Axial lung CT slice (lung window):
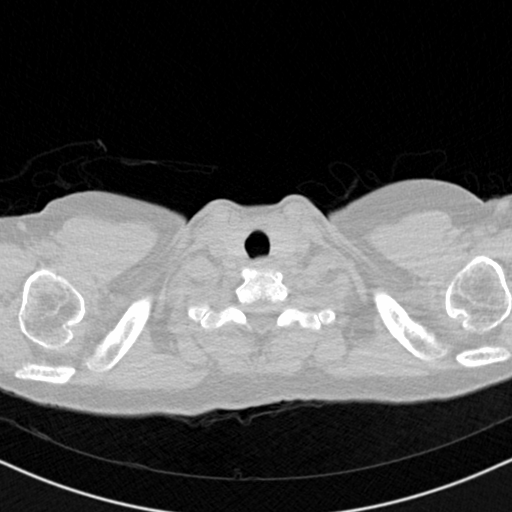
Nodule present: no